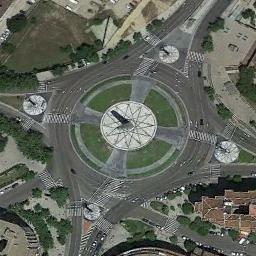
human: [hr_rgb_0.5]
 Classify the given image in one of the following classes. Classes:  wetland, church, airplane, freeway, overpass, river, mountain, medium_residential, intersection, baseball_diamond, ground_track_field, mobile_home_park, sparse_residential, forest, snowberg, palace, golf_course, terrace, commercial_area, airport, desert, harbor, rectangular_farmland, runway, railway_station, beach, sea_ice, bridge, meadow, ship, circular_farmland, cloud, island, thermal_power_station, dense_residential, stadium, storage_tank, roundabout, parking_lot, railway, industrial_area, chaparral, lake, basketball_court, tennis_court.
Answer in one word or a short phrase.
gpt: roundabout